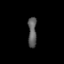
Tissue: lung
Cell type: Epithelial cells
Senescence score: 0.2264
Nuclear area (px): 255
Mean DAPI intensity: 93.651